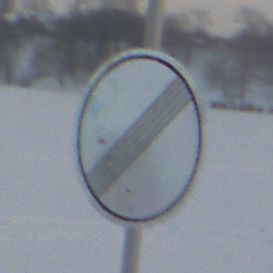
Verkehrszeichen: EndeSaemtlicherBegrenzungen
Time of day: SunriseSunset
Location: Outdoor (Nature)
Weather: PartlyCloudy
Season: NotSpecified
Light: Natural